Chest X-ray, AP view. Patient: 49 years old, sex M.
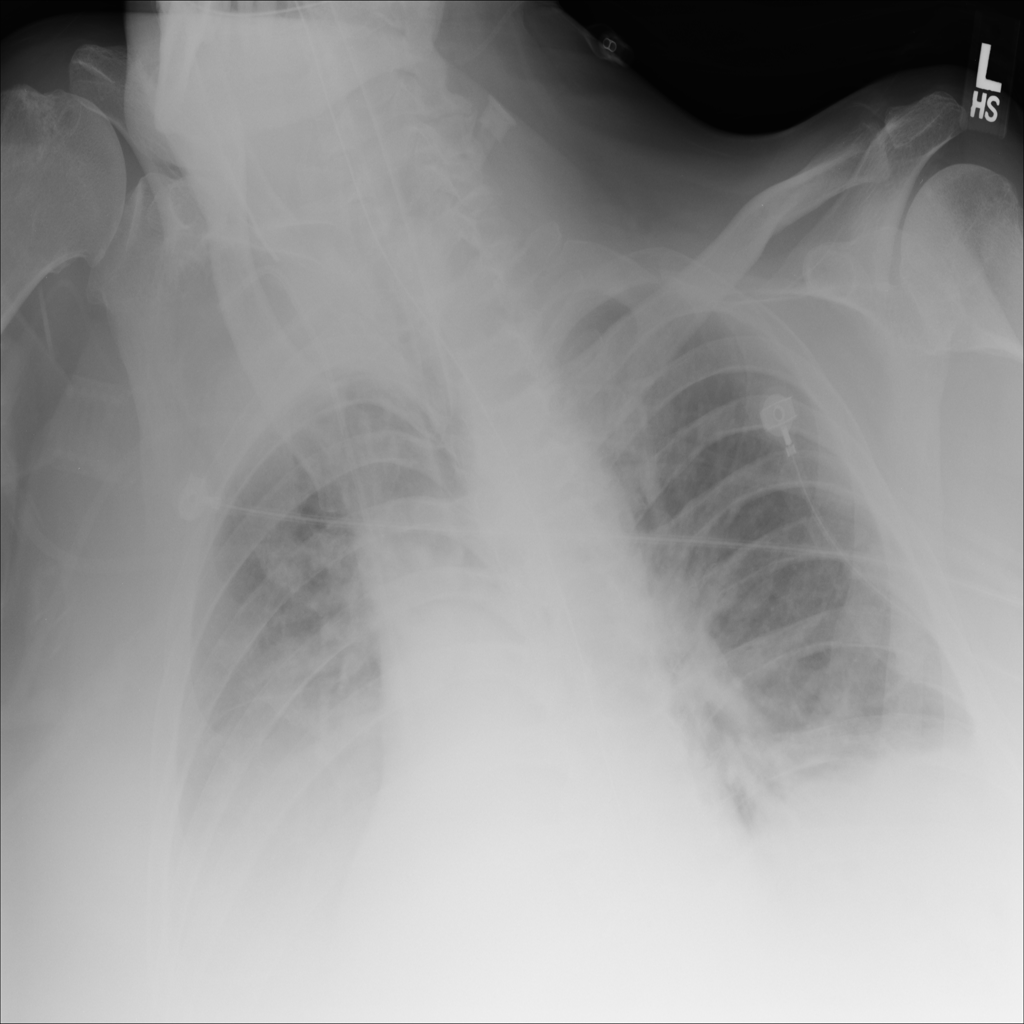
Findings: Atelectasis